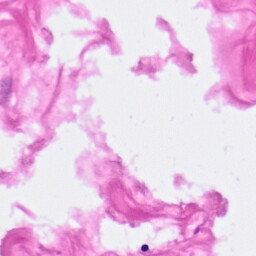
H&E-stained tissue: Pancreatic